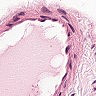
Metastatic tissue present: no